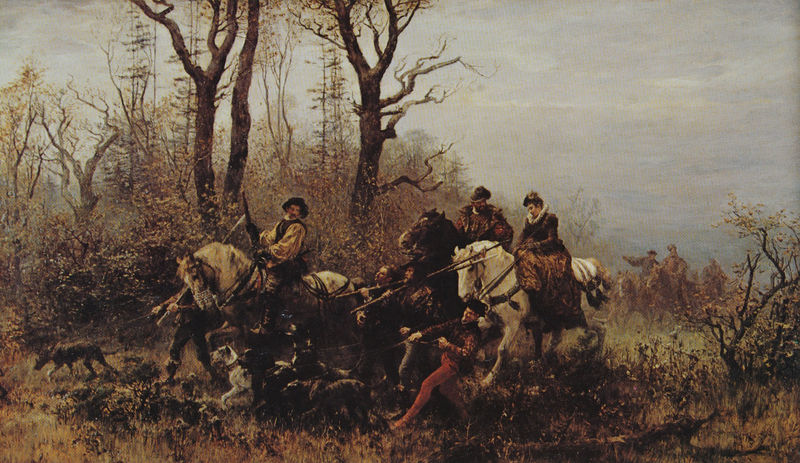
Titel: Aufbruch zur Jagd
Künstler: Wilhelm Carl Räuber
Standort: Stuttgart
Institution: Privatbesitz
Schlagwörter: baum, blau, blätter, himmel, laub, weiß, wolken, bäume, grün, landschaft, menschen, ocker, äste, braun, frau, grau, hintergrund, hüte, männer, schwarz, dame, gras, hund, hunde, rot, weg, wiese, beige, gesellschaft, leinen, ebene, feld, gräser, horizont, natur, stamm, strauch, zweige, busch, büsche, gebüsch, sträucher, sitzend, paar, england, wald, bauern, pferd, pferde, reiter, rappe, zaumzeug, leine, dunst, nebel, kahl, herbst, winter, ziehen, romantik, geschirr, waffen, mäntel, jagd, schimmel, damensattel, damensitz, treiber, unterholz, jäger, reh, gewehr, jagdhund, moor, ross, geäst, lanzen, gesträuch, höfisch, jagdgesellschaft, jagdhunde, treibjagd, speere, gestrüpp, meute, gewehre, schusswaffe, troubadour, reitend, buschland, hetzjagd, hundeführer, hundehalter, preschen, reiterei, stöcker, sucher, winer, jagdtszene, spieße, gewähr, schusswaffen, rotte, gehilfe, jagdmeute, jagdgesselschaft